Interaction volume radius: 10 \u00c5
Interaction volume height: 10 \u00c5
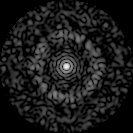
Disorder parameter: 0.8362